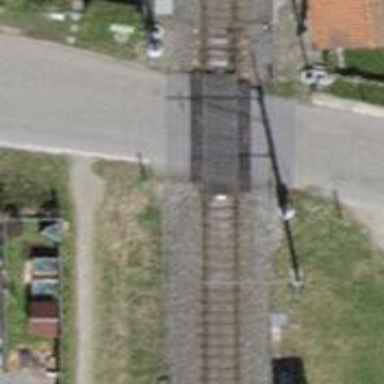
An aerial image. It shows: Level crossing on the railway with lights and full barrier.